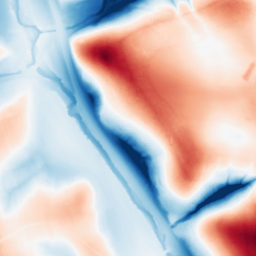
Category: trend_removal
Decomposition family: local_polynomial
Decomposition parameters: window_size: 101
degree: 1
Upsampling method: linear_exact
Upsampling parameters: scale: 4
Upsampling scale: 4